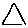
Label: triangle